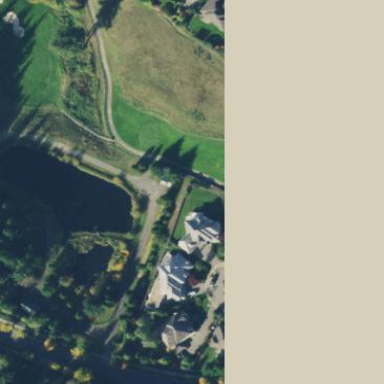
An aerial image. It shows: Rough grassy area used for golf.